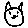
Label: cat